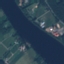
Land use / land cover: River